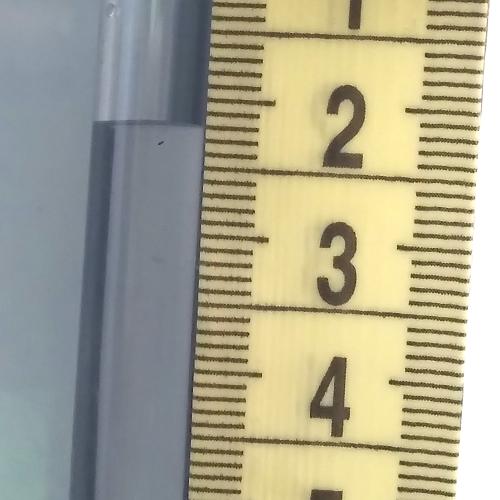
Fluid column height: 2.2 cm